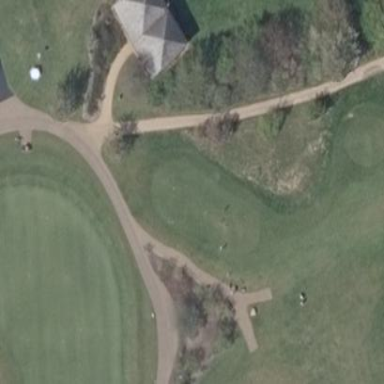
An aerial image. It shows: Golf tee.